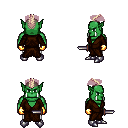
a pixel art fantasy rpg character, male body template, orc, green skin, brown robe, white pants, white blonde short mohawk hairstyle, gold gloves, metal boots, dagger, four views (front, back, left, right), 2x2 character sprite sheet, small pixel art, hard edges, no anti-aliasing